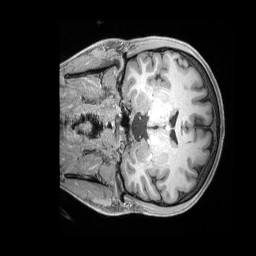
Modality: T1w
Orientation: coronal
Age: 21
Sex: male
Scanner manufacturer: siemens
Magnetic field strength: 3 T
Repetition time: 2.4 s
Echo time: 0.00228 s